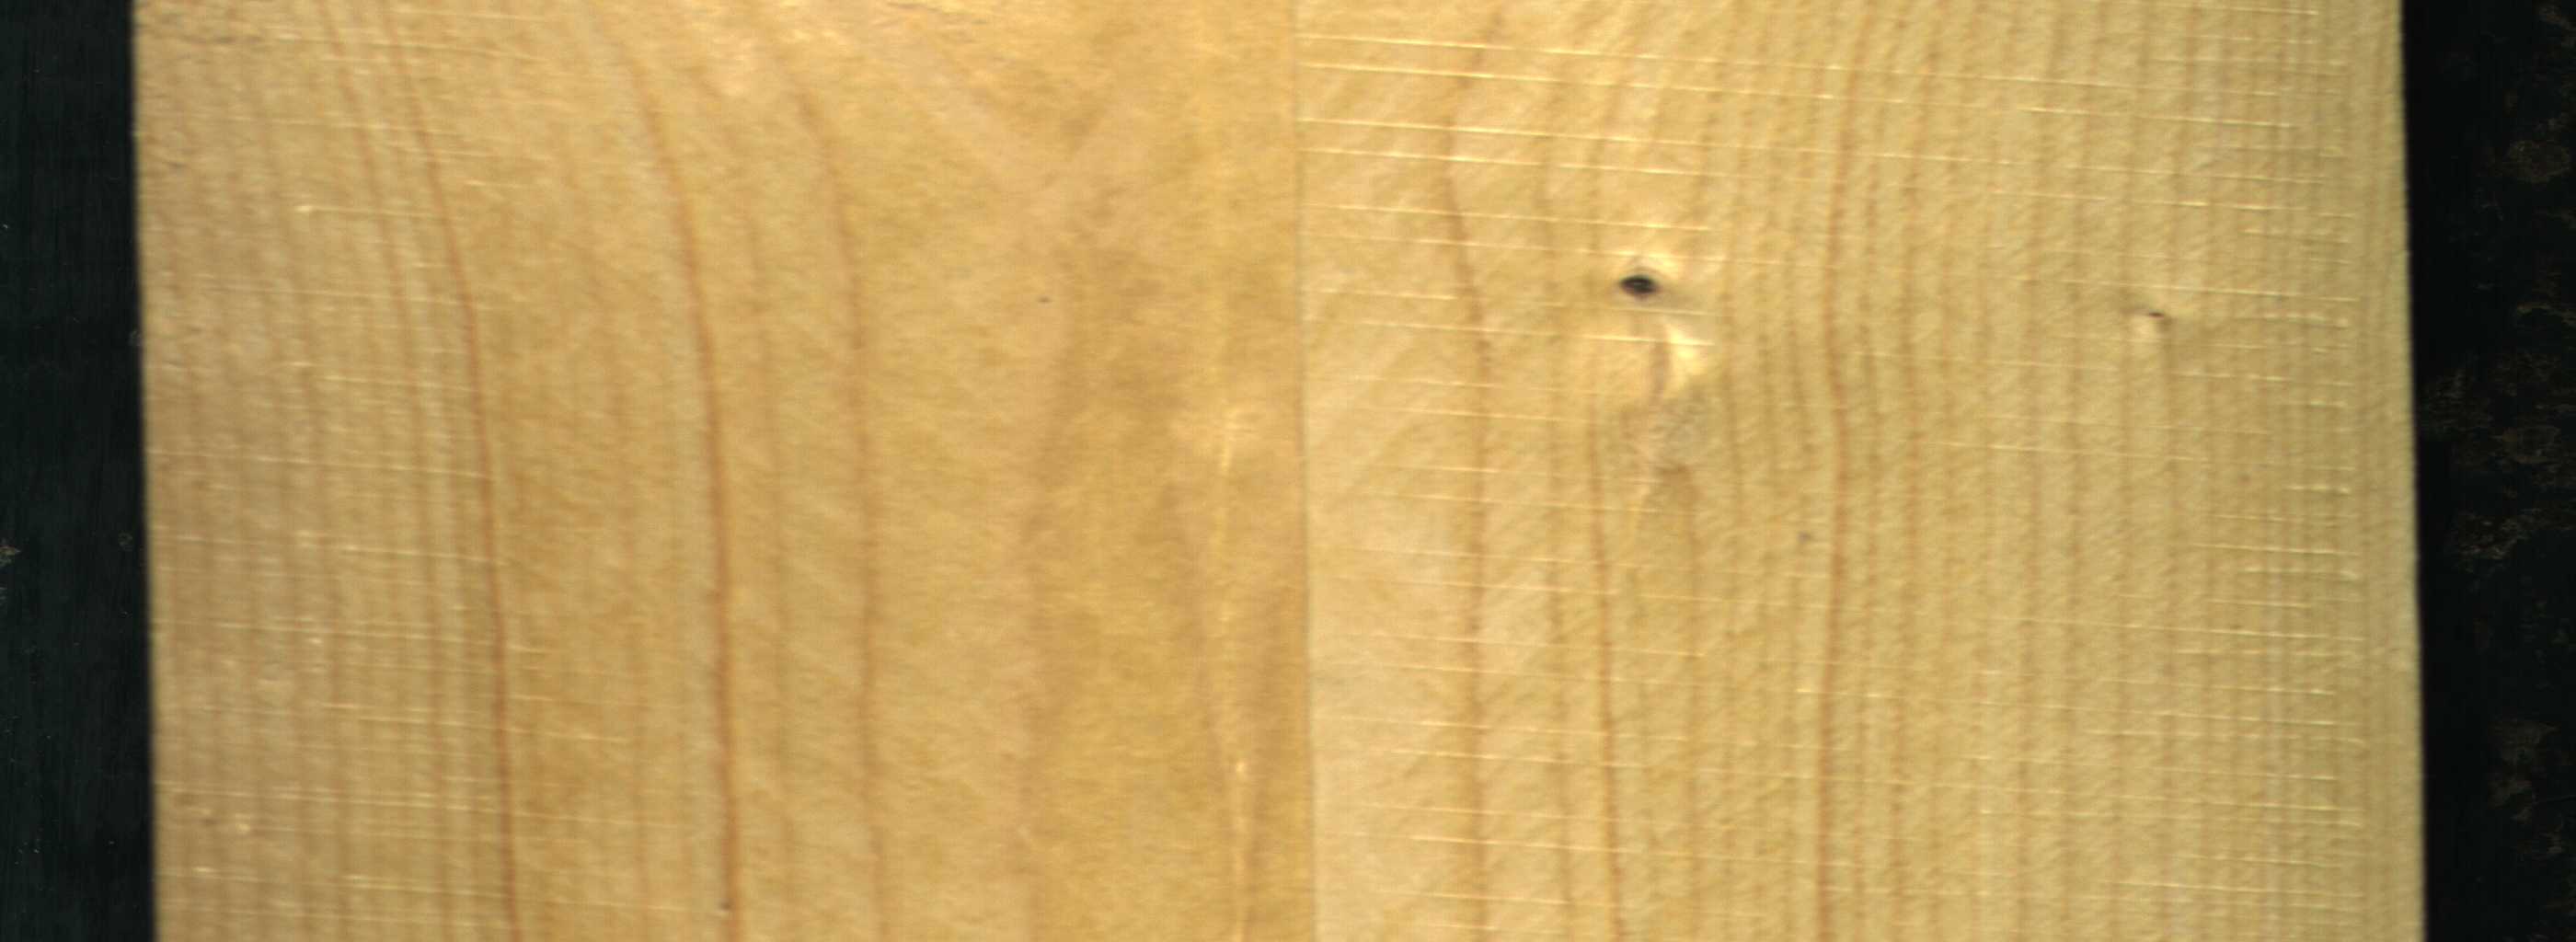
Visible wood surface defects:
Dead_Knot